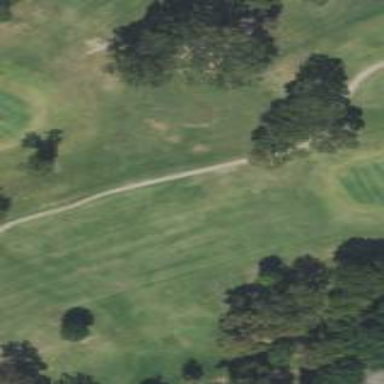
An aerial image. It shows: Grassy area designated as golf fairway.